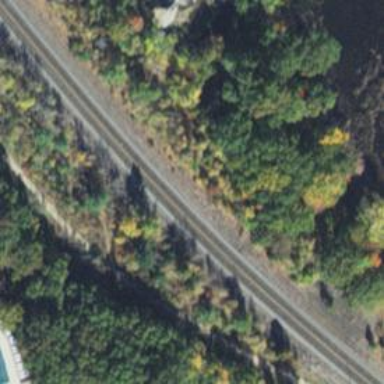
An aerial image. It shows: Disused railway siding.